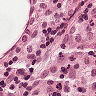
Metastatic tissue present: no